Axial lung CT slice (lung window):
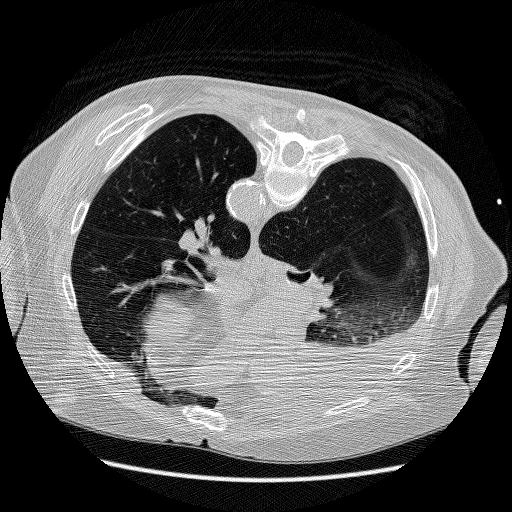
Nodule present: no